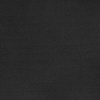
Atmospheric dust classification: dusty